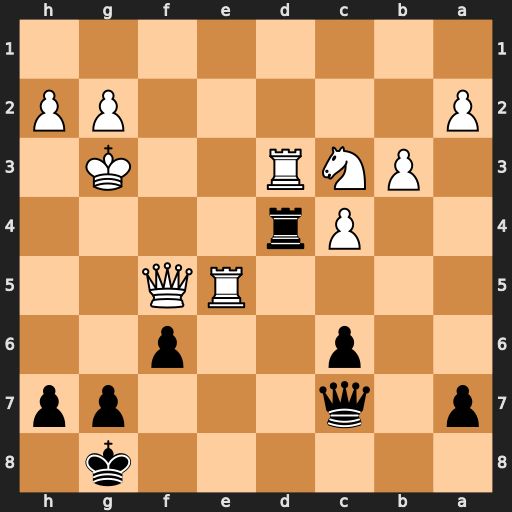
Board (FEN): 6k1/p1q3pp/2p2p2/4RQ2/2Pr4/1PNR2K1/P5PP/8
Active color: b
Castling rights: -
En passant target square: -
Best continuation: Qxe5+ Qxe5 Rxd3+ Kf2 fxe5